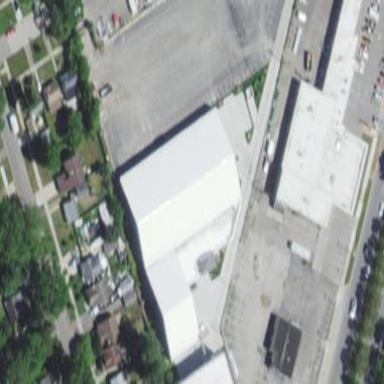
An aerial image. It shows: Warehouse building.